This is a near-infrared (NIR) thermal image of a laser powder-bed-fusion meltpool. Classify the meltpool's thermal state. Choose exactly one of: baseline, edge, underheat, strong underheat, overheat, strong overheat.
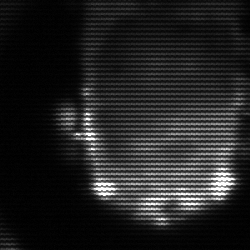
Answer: baseline